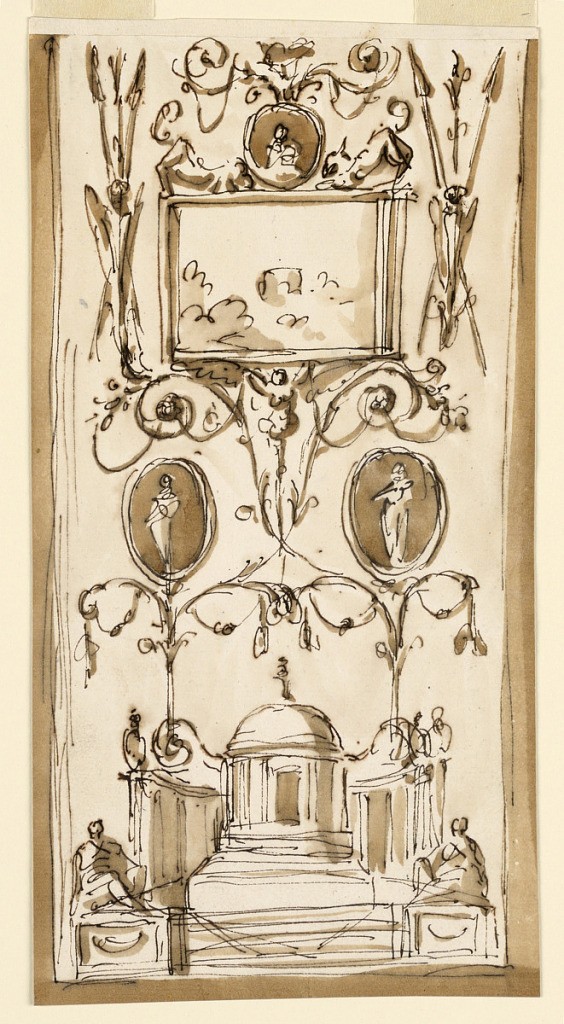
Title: Design for the Decoration of a Panel
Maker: Giuseppe Barberi, Italian, 1746–1809
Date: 1780-1790
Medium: Pen and brown ink, brush and brown wash on lined off-white laid paper
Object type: Drawing
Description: A variation of the scheme of -1439. The motif below has the width of teh panel. Upon a pedestal stands a circular, vaulted structure in the center of a hemi-circle. The lateral parts of the front of teh pedestal are projecting; upon them are sitting figures. Above the hemi-circle are scrolls from which two stems rise having above scrolls and on top an oval medallion with a standing figure. The scroll rising in teh center end in spirals above the medallions, framing a stem witha female half-figure and supporting the frame of a landscape. Above the latter are two crouching animals beside a medallion, with scrolls on top.